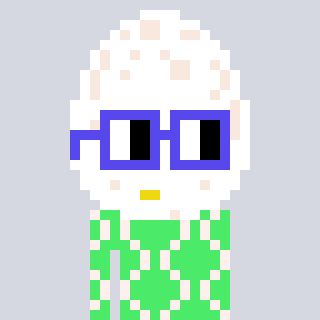
a pixel art character with square blue glasses, a egg-shaped head and a teal-colored body on a cool background